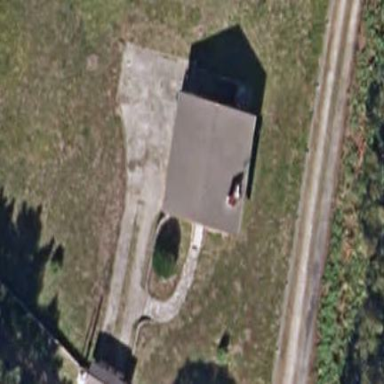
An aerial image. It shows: Simple house.